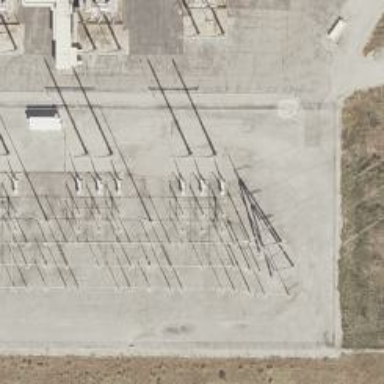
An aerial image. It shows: Switch used for power control.